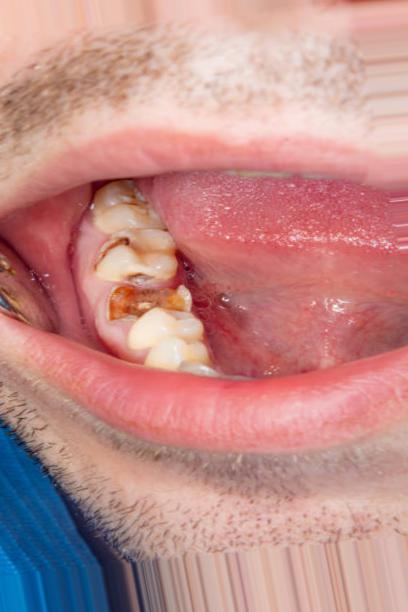
Condition: Caries